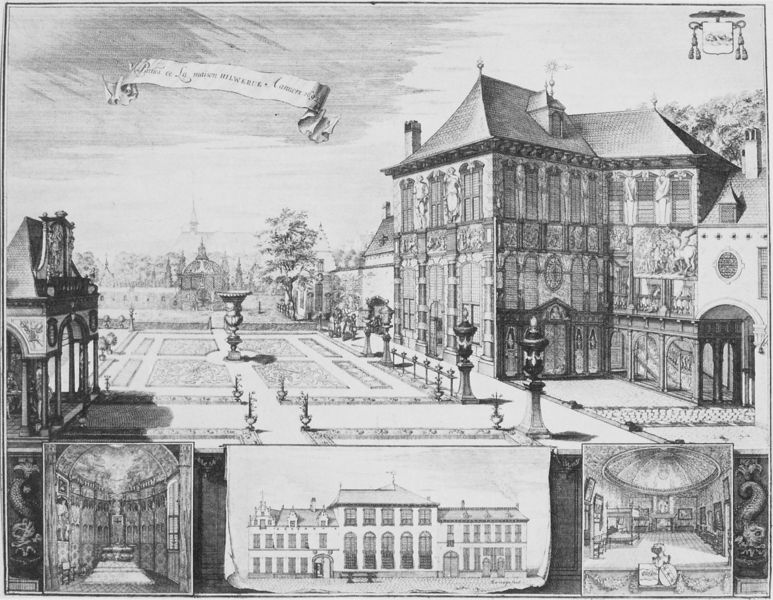
Titel: Ansichten des Rubenshauses (nach J. van Croes)
Künstler: Jacobus Harrewijn
Institution: New York, The Metropolitan Museum of  Art
Schlagwörter: baum, himmel, weiß, bäume, fenster, grau, schwarz, stuhl, dach, gebäude, haus, park, schloss, architektur, steine, innenraum, häuser, interieur, brunnen, garten, springbrunnen, vase, ansicht, fassade, grafik, graphik, saal, kuppel, banner, vasen, innenansicht, transparent, tor, halle, eingang, palast, zentralperspektive, druck, druckgraphik, schwarz-weiß, stich, text, kardinal, räume, altar, portal, wappen, fisch, beete, plan, kupferstich, schriftband, kardinalshut, gartenparterre, fulda